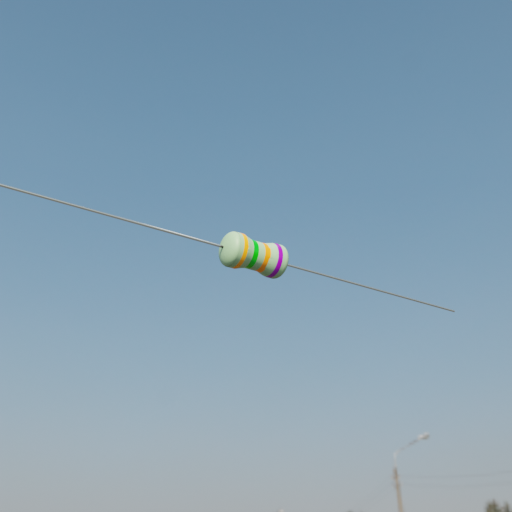
Resistor colour bands (in order): orange, green, orange, violet